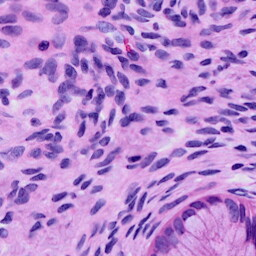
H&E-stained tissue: Cervix